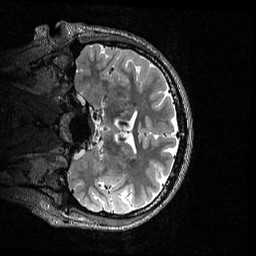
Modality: T2w
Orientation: coronal
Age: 21
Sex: male
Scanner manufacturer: siemens
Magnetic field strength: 3 T
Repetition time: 3.2 s
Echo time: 0.56 s